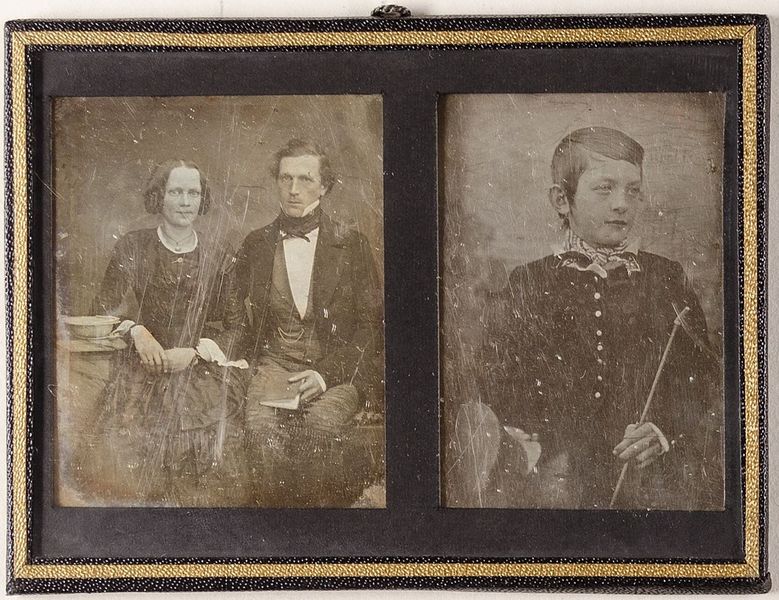
Titel: Ein unbekanntes Paar / Ein Junge mit Halstuch
Standort: Hamburg
Institution: Museum für Kunst und Gewerbe Hamburg
Schlagwörter: mann, frau, schal, kleidung, portrait, figur, gehstock, halstuch, junge, foto, fotografie, photographie, doppelbildnis, doppelportrait, photo, lichtbild, daguerreotypie, accessoires, bildwerke, angewandte und bildende kunst, hessische systematik, porträt, zubehör, porträtfotografie, porträtphotographie, hüftbild, doppelporträt